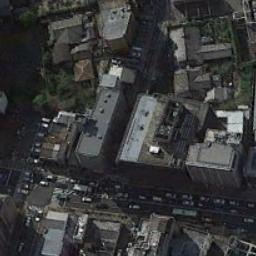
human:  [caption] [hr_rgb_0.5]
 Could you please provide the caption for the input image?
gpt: A commercial area has lots of buildings of different shapes and some roads go through the commercial area .

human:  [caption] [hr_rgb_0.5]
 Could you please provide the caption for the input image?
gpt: The commercial area is near the road with many cars .

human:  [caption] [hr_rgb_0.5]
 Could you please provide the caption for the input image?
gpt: There are many small houses .

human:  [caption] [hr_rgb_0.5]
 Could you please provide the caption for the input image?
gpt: In a business district there are many tall buildings of different shapes and several roads with many cars and many trees .

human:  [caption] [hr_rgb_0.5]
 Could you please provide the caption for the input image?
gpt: There are some buildings by the roadside on a commercial area .